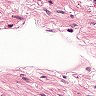
Metastatic tissue present: no